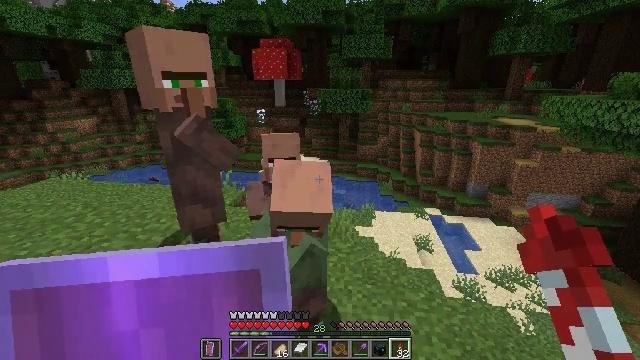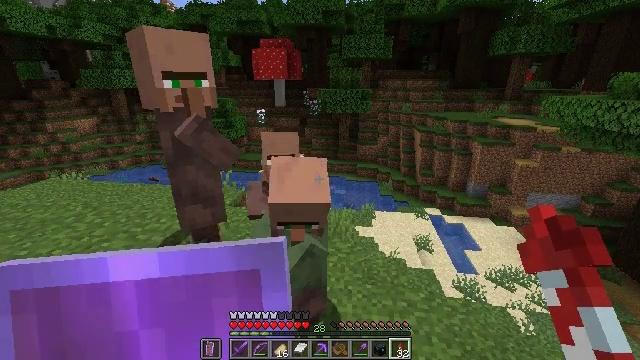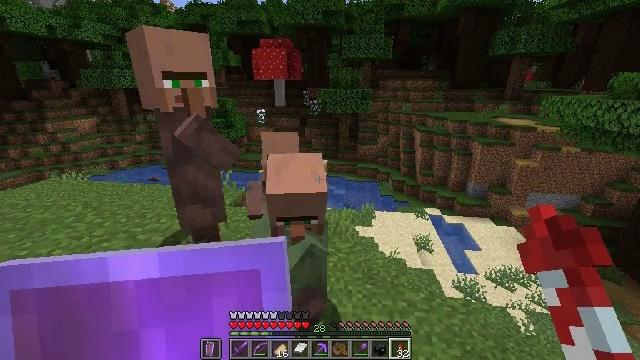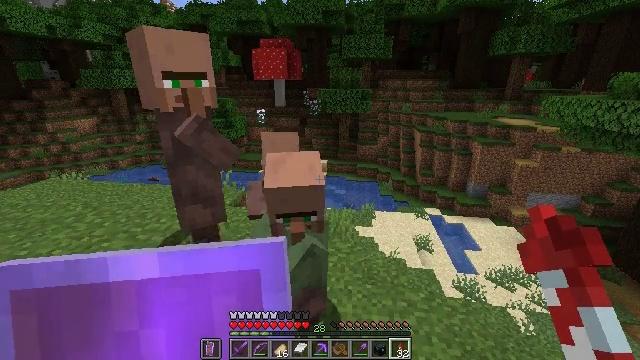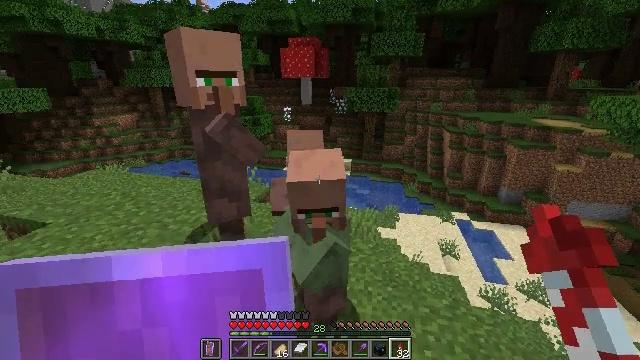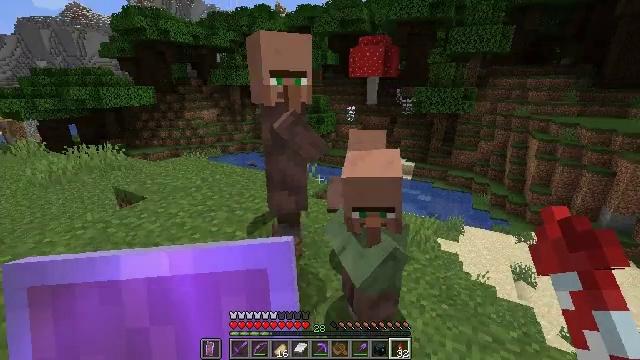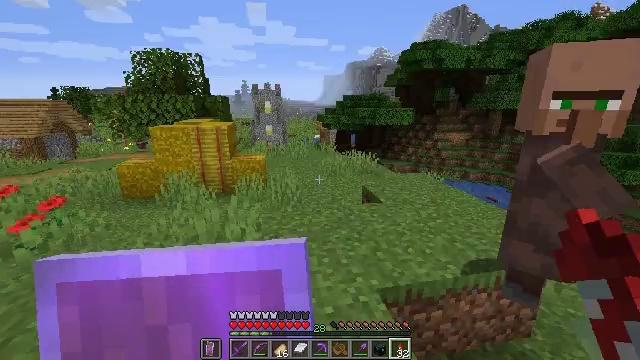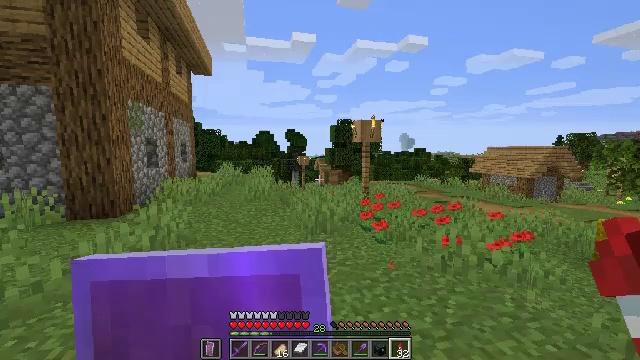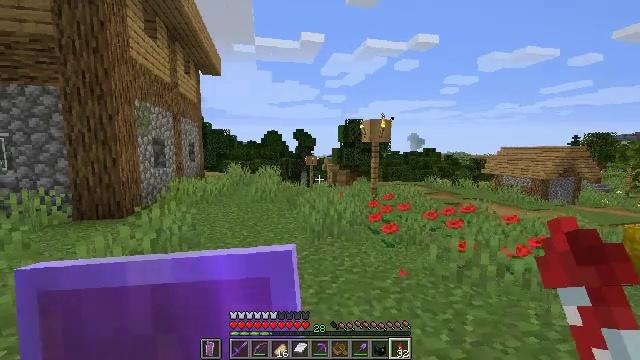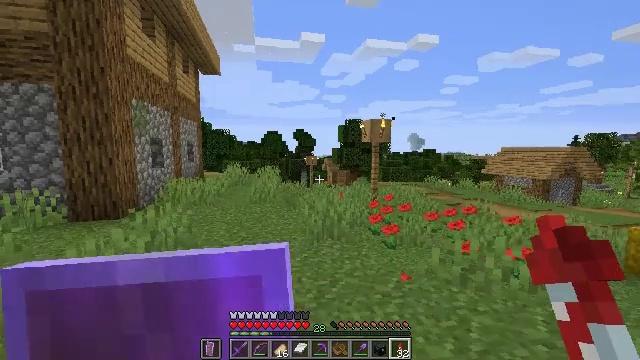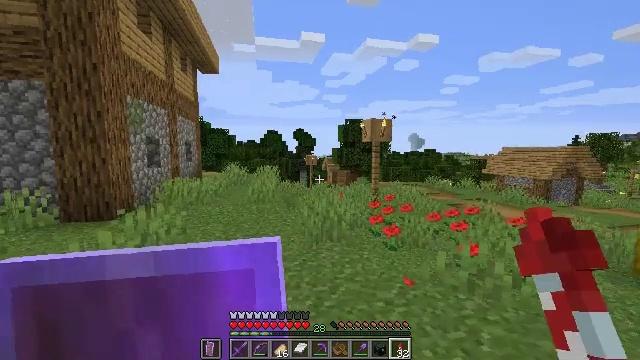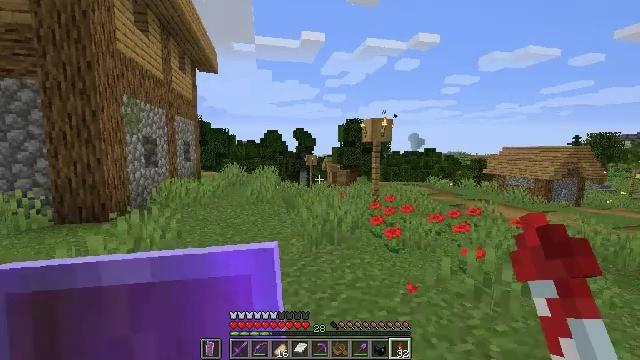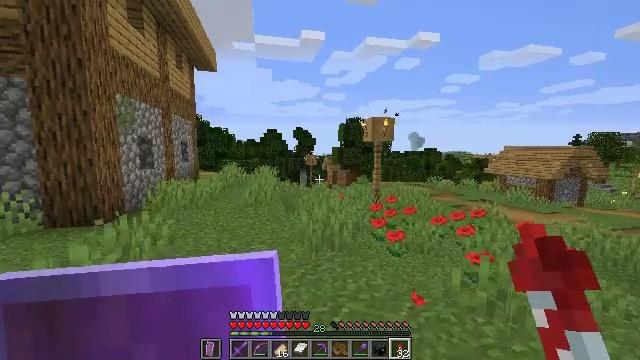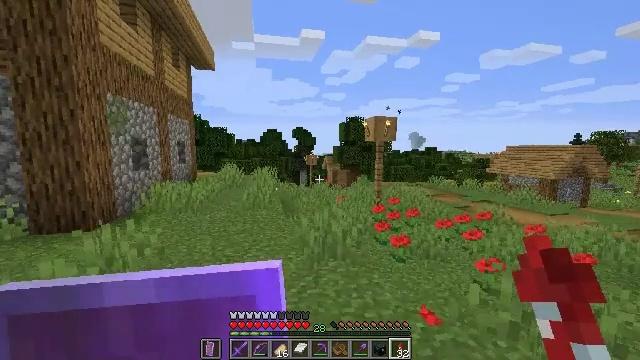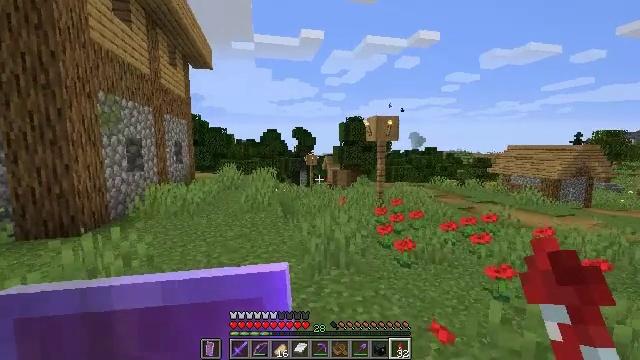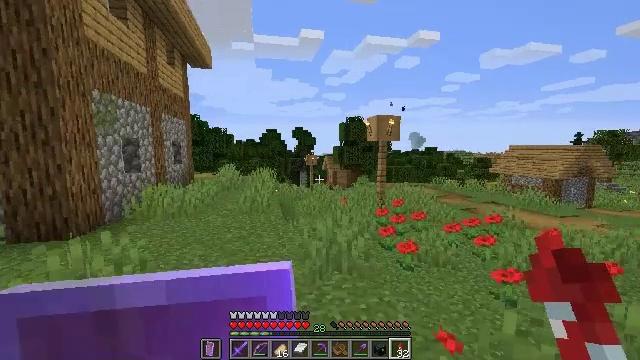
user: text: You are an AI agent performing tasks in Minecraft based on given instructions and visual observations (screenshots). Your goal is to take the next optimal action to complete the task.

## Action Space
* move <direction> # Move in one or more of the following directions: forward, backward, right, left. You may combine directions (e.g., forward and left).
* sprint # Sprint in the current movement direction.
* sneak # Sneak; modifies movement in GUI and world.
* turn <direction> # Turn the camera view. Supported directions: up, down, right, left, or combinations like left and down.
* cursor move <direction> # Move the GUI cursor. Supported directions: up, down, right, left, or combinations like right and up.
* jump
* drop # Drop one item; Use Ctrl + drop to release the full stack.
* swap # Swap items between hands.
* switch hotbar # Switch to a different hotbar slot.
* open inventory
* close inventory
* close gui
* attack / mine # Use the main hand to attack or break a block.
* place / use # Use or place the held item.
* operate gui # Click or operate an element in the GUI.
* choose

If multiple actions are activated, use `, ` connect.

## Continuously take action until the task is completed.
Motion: motion action
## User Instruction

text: Break the grass path to collect materials.
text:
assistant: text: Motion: no_op
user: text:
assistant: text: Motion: no_op
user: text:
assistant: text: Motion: no_op
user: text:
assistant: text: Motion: turn left
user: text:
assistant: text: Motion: turn left
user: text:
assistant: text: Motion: turn left and up
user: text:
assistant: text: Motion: move forward, turn left and up
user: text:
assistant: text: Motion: move forward, turn left
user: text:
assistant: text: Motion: move forward
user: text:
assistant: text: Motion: move forward
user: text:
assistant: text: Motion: move forward
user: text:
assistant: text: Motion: move forward
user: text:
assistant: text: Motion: move forward
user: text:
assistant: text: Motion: move forward
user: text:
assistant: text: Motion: move forward
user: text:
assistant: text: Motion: move forward
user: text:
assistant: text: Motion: move forward
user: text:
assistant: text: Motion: move forward, sprint, turn right
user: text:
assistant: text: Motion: move forward, sprint, turn right and down
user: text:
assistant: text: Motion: move forward, sprint, turn right and down
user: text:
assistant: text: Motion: move forward, sprint, turn right and down
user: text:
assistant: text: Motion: move forward, sprint
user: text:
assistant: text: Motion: move forward, sprint
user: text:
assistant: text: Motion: move forward, sprint
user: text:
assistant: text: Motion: move forward, sprint
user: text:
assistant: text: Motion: move forward, sprint
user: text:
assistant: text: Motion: move forward, sprint
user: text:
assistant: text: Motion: move forward, sprint, jump
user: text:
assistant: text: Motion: move forward, sprint, jump
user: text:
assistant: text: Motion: move forward, sprint, jump